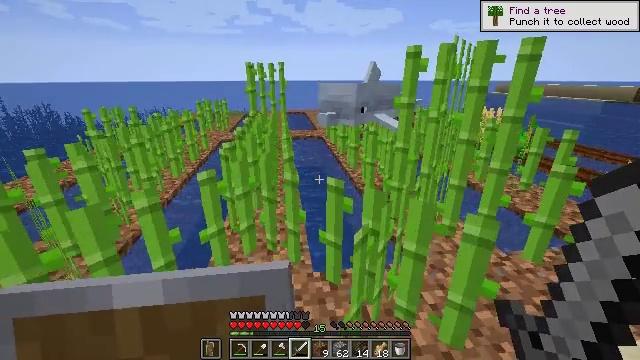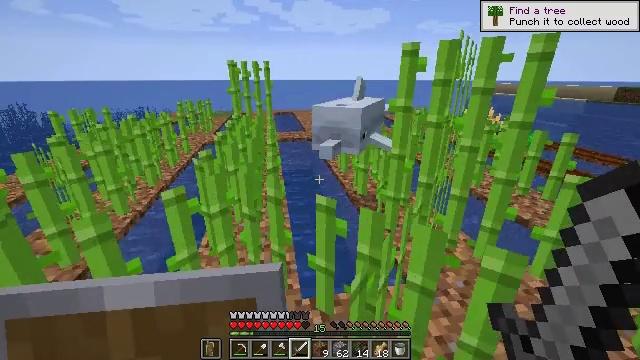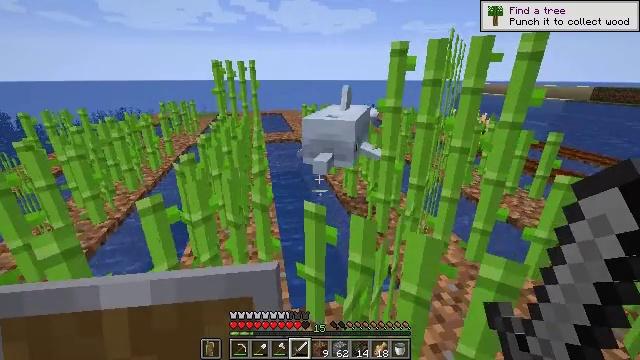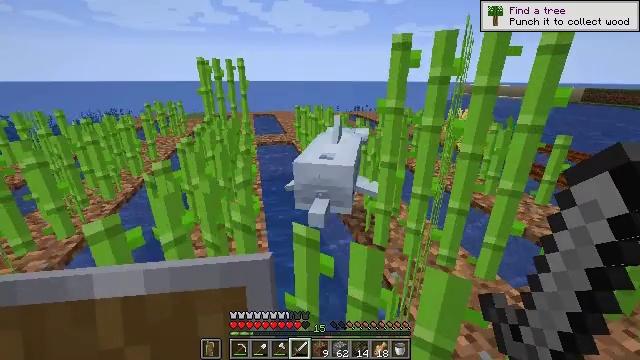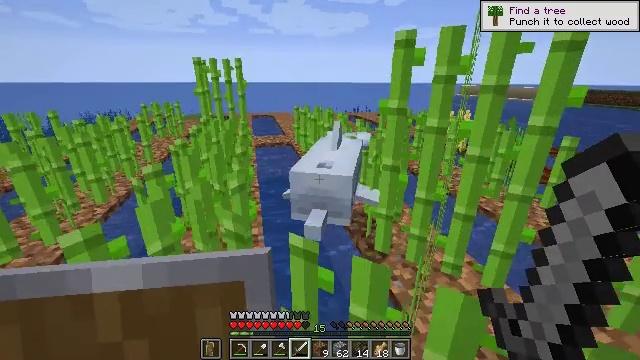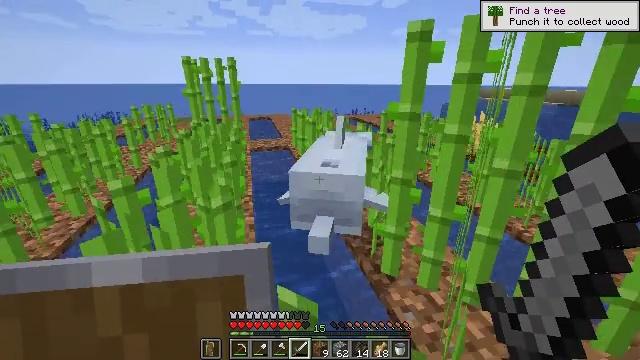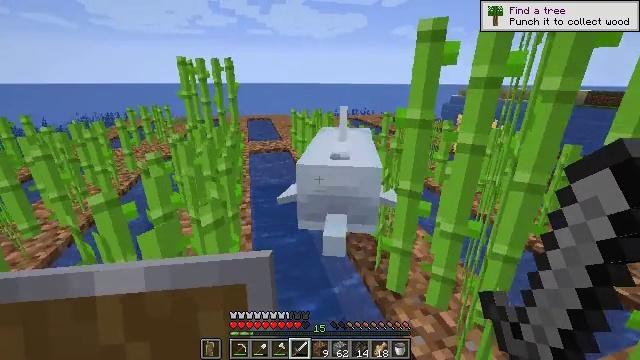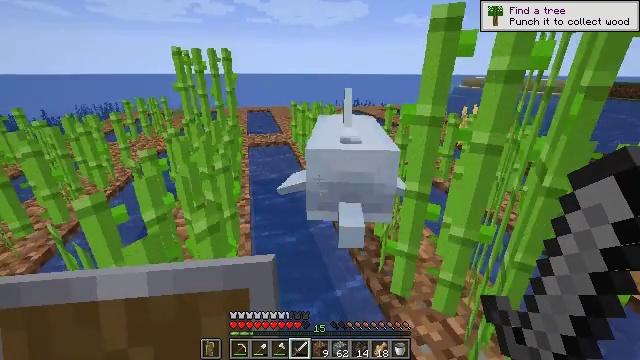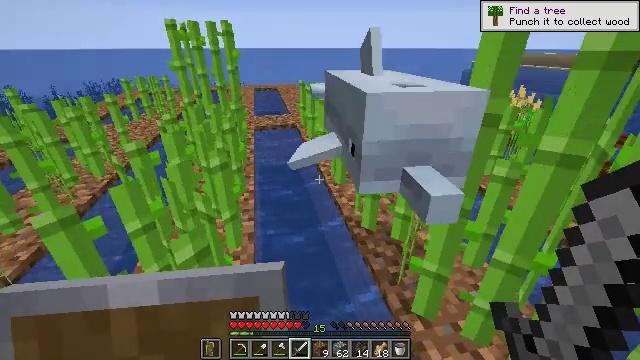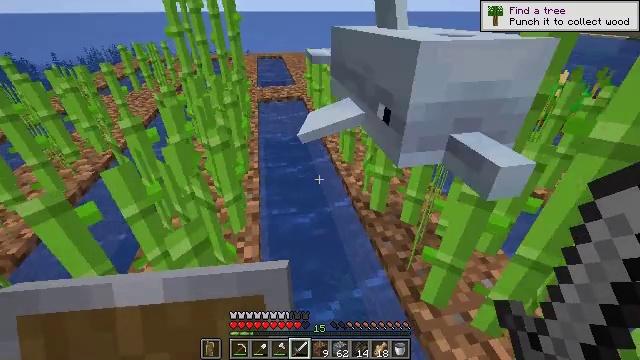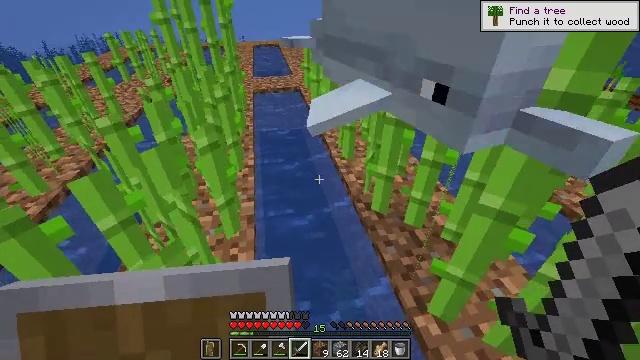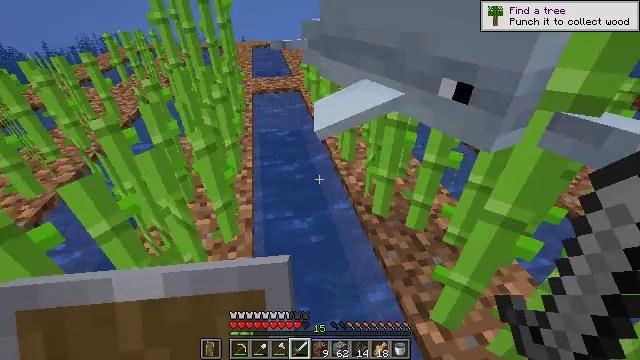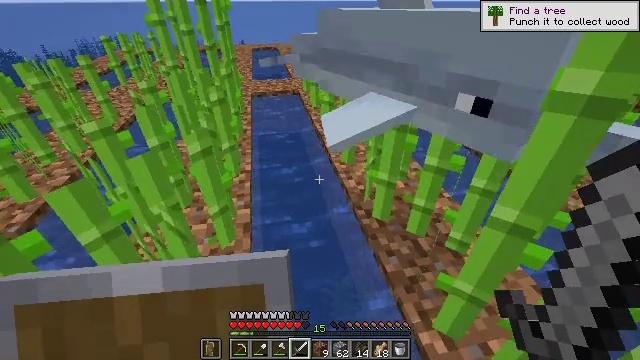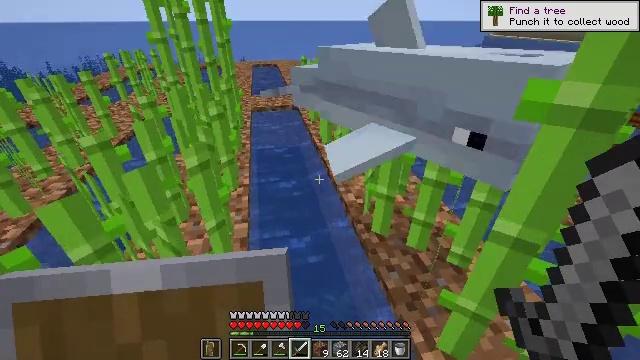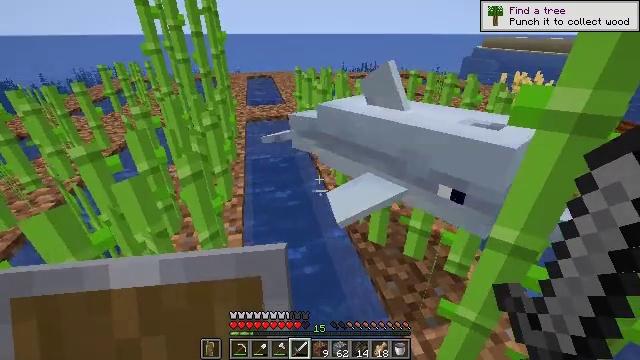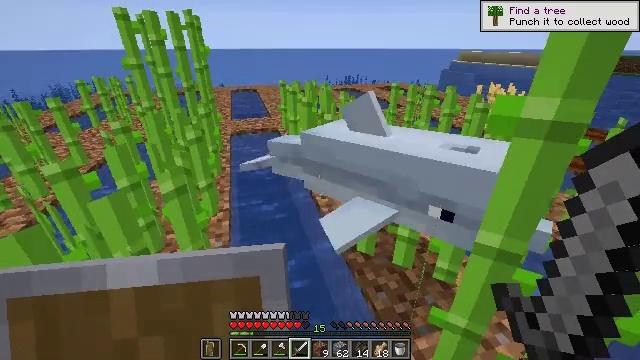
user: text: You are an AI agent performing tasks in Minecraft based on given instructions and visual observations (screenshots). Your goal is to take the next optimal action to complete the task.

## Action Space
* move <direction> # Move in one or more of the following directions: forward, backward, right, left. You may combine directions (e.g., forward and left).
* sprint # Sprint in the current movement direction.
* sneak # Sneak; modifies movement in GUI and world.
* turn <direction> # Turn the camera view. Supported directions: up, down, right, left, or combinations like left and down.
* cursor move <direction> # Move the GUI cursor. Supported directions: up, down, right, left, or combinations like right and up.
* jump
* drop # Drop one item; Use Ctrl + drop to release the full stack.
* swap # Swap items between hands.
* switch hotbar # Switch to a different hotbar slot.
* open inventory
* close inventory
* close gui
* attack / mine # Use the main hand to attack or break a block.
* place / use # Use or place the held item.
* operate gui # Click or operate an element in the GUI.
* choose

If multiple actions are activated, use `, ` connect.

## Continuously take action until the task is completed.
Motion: motion action
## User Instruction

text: Kill the dolphin.
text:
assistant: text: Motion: move forward, turn right
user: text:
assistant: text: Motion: move forward, turn right
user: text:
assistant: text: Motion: move forward, turn right
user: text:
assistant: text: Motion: move forward
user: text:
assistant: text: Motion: move forward
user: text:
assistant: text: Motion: move forward
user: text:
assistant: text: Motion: move forward, turn down
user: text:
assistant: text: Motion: move forward, turn left and down
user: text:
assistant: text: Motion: move forward, turn left and down
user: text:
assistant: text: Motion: turn down
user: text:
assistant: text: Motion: no_op
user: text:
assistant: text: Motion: no_op
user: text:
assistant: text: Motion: turn up
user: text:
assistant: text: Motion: turn right and up
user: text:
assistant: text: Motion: turn right and up
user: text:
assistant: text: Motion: turn right and up
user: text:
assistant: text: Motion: turn up, attack / mine
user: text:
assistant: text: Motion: attack / mine
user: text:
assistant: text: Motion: attack / mine
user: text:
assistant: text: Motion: no_op
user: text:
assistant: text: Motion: no_op
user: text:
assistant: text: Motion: no_op